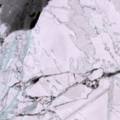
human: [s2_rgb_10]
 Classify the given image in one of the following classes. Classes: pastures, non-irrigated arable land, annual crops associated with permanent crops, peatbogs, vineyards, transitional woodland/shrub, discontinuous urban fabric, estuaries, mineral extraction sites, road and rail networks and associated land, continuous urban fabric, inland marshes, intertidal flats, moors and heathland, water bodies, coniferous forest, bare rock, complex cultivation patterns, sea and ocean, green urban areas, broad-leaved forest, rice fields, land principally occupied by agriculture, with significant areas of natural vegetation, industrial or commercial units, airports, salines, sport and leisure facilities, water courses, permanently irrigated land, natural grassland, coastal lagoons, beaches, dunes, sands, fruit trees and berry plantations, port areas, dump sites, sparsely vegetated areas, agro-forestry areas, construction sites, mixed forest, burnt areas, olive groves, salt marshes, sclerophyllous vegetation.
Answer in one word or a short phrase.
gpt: sea and ocean